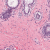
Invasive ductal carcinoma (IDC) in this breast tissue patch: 0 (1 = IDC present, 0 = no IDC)